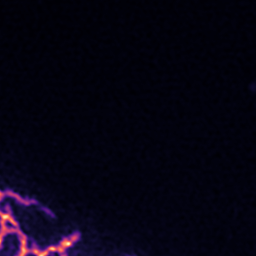
Label: Super-resolution ER image